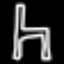
Label: chair